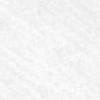
Label: no_change